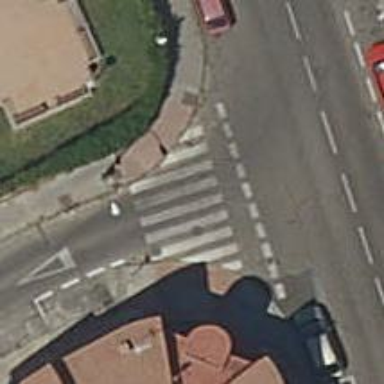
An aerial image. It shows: Zebra crossing on the road.